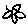
Label: flower